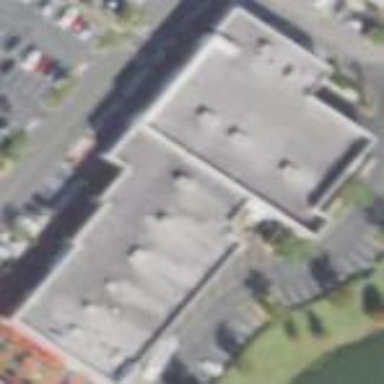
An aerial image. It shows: Commercial building.